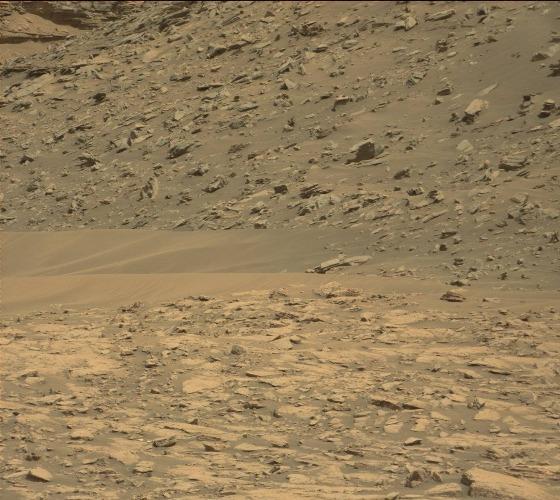
Terrain classes present: Bedrock, Gravel / Sand / Soil, Rock, Shadow